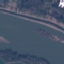
Label: River